Current action and preconditions to check: trajectory_clear

Your task: For each precondition in the list above, predict whether it will hold at this action.

Consider the current scene as observed from the mobile robot's camera, and analyze the predicted future states of all dynamic agents (e.g., people, animals, vehicles, or any moving entities) within the NEXT SECOND.

IMPORTANT: Only answer "very likely" if you are absolutely certain—based on strong, clear evidence—that a dynamic agent will violate the precondition in the predicted future state. Do NOT answer "very likely" for unlikely, ambiguous, or low-probability risks.

Ask yourself for each precondition: Is there a high probability, with clear and convincing evidence, that the predicted future states of any dynamic agent will interfere with the predicted future state of the currently executing action within the NEXT SECOND, causing that precondition to fail?

Assess the risk level based on these predictions. Use "likely" or "very likely" if motions create a clear risk of interference.

Use "neutral" or "improbable" if agents are nearby but their predicted paths are clearly diverging or non-conflicting.

Failure Risk Categories: "very improbable", "improbable", "neutral", "likely", "very likely"

Answer Format: Output ONLY the probability_of_failure value from these categories: "very improbable", "improbable", "neutral", "likely", "very likely"

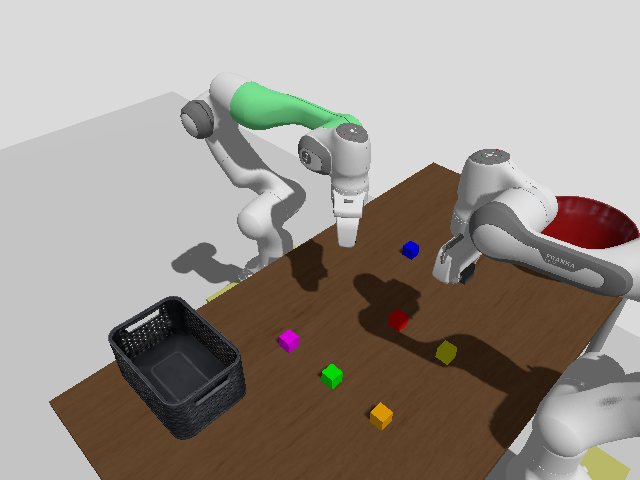

Answer: improbable